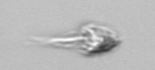
Label: Balanion